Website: crate-barrel
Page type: billing-address
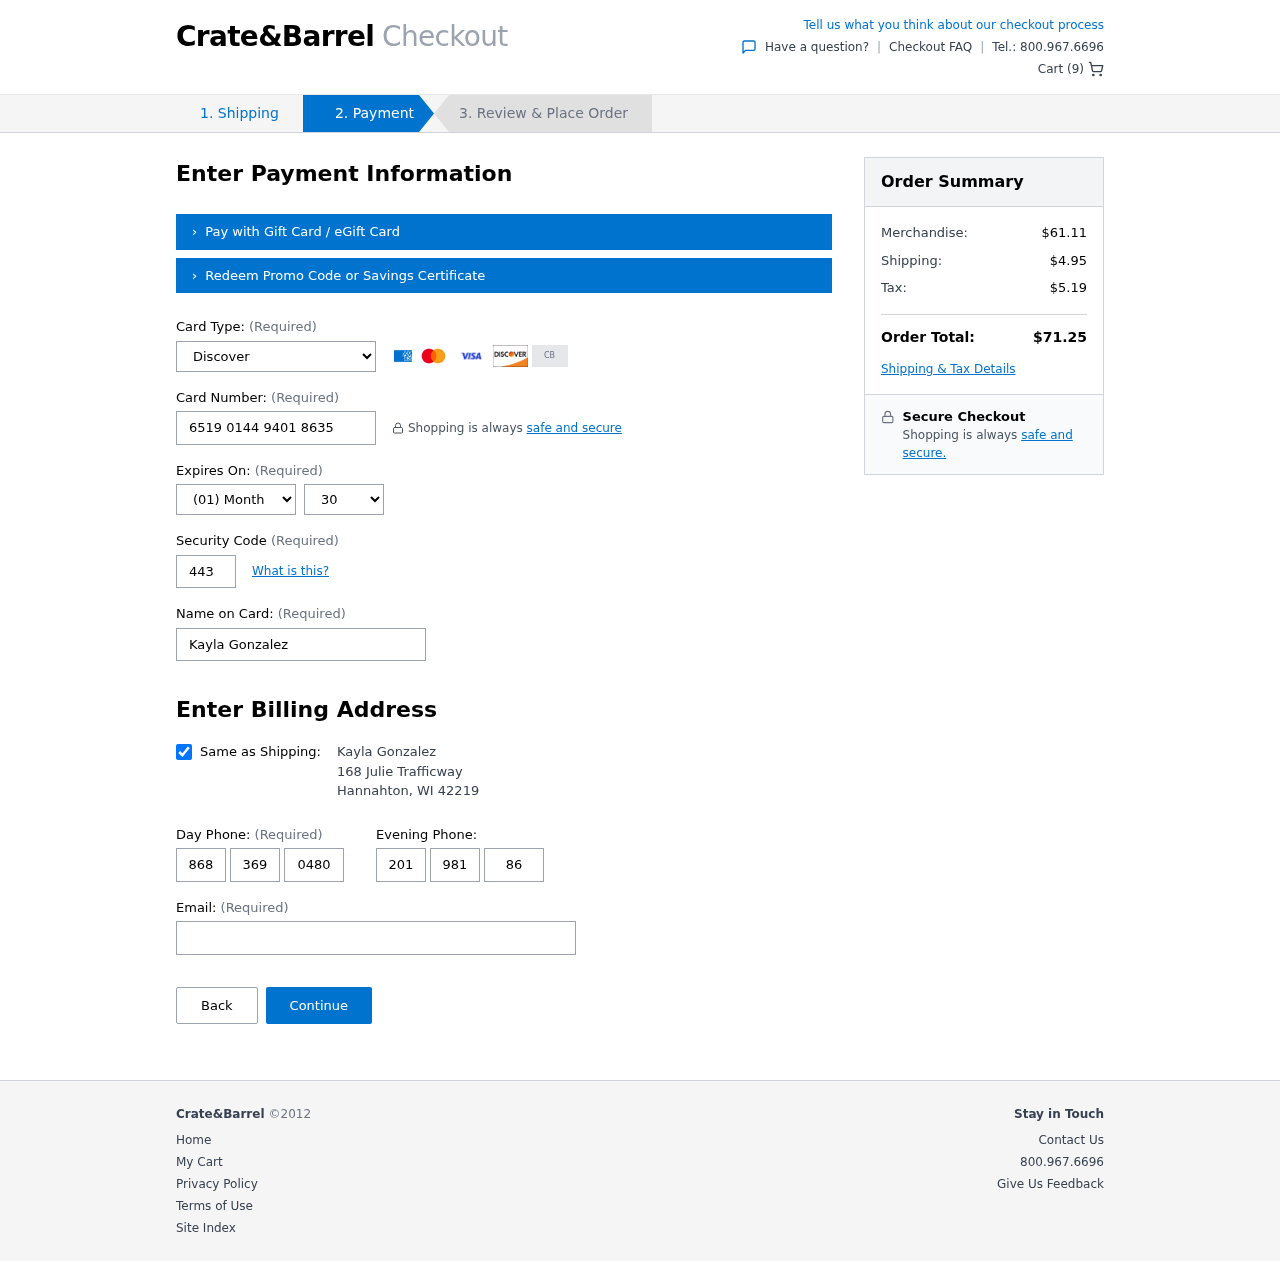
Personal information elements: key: PII_CARD_CVV
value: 443
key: PII_CARD_EXPIRY_MONTH
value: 01
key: PII_CARD_EXPIRY_YEAR
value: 30
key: PII_CARD_NUMBER
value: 6519 0144 9401 8635
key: PII_CARD_TYPE
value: Discover
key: PII_CITY
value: Hannahton
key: PII_EMAIL
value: kgonzalez@gmail.com
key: PII_FULLNAME
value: Kayla Gonzalez
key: PII_PHONE_ALT_AREA
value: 201
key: PII_PHONE_ALT_PREFIX
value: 981
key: PII_PHONE_ALT_SUFFIX
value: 8685
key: PII_PHONE_AREA
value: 868
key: PII_PHONE_PREFIX
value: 369
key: PII_PHONE_SUFFIX
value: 0480
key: PII_POSTCODE
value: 42219
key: PII_STATE_ABBR
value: WI
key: PII_STREET
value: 168 Julie Trafficway
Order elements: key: ORDER_NUM_ITEMS
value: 9
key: ORDER_SUBTOTAL
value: $61.11
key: ORDER_SHIPPING_COST
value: $4.95
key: ORDER_TAX
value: $5.19
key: ORDER_TOTAL
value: $71.25